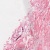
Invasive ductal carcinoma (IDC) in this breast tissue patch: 0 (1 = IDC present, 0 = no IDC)